Question: I am trying to get my Web API project to use Swagger 'pretty' documentation, etc. (<URL>
I'm using Swashbuckle for .NET, installed from NuGet and the version I am using is 4.0.1
I've been able to install and use Swagger. Everything seems normal at this point. The only hurdle I have is to disable API key's and have the ability to use OAuth, like in the PetStore sample (<URL>
I've tried everything I could find on the web. Let me list them below:
First, Here is my Startup.cs
'''
public void Configuration(IAppBuilder app)
{
var config = new HttpConfiguration();
WebApiConfig.Register(config);
Swashbuckle.Bootstrapper.Init(config);
}
'''
Now, my SwaggerConfig.cs:
'''
public static void Register()
{
Swashbuckle.Bootstrapper.Init(GlobalConfiguration.Configuration);
SwaggerSpecConfig.Customize(c =>
{
c.IgnoreObsoleteActions();
c.IncludeXmlComments(GetXmlCommentsPath());
c.ApiInfo(new Info
{
Title = "Work you",
Description = "testing some stuffs",
Contact = "Email@email.com"
});
c.Authorization("oauth2", new Authorization
{
Type = "oauth2",
Scopes = new List<Scope>
{
new Scope { ScopeId = "products.read", Description = "View products" },
new Scope { ScopeId = "products.manage", Description = "Manage products" }
},
GrantTypes = new GrantTypes
{
ImplicitGrant = new ImplicitGrant
{
LoginEndpoint = new LoginEndpoint
{
Url = "https://www.mysecure.website.com"
},
TokenName = "access_token"
}
}
});
});
SwaggerUiConfig.Customize(c =>
{
c.EnableOAuth2Support("client_id", "test-realm", "app Name");
var thisAssembly = typeof(SwaggerConfig).Assembly;
c.SupportHeaderParams = true;
c.DocExpansion = DocExpansion.List;
c.SupportedSubmitMethods = new[] { HttpMethod.Get, HttpMethod.Post, HttpMethod.Put, HttpMethod.Head };
c.EnableDiscoveryUrlSelector();
});
}
'''
I have a SwaggerExtensions folder, in there I have the files that should be required. For example:

I have classes decorated with:
'''
[ScopeAuthorize("this.scope")]
'''
However, the OAuth option never displays for me on the swagger page. I can't see where I am supposed to be able to enter custom headers either.
I do see the title and documentation description, email address, etc is being read from the SwaggerConfig.cs so I know its at least being read.
I can't figure it out. :(
Any ideas?
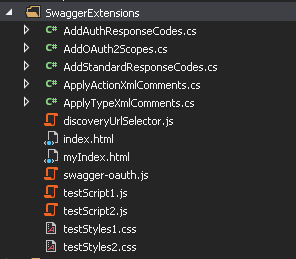
Answer: I got my solution. This this is powerful, just not 100% straight forward to configure.
Here are the steps I took:
Install the NuGet Package, I used 'PM> Install-Package Swashbuckle -Version 4.1.0' but the link is at <URL> and I would recommend getting the latest, but I know 4.1.0 worked. I just updated to 5.X and it broke it. 4.1.0 works but latest did not. I haven't researched more into why yet.
Once you install this, your are almost done.
The install will create a SwaggerConfig.cs file. This is the code I used (Copied from github master)
'''
public class SwaggerConfig
{
public static void Register()
{
Swashbuckle.Bootstrapper.Init(GlobalConfiguration.Configuration);
SwaggerSpecConfig.Customize(c =>
{
c.IgnoreObsoleteActions();
//c.SupportMultipleApiVersions(
// new[] { "1.0", "2.0" },
// ResolveVersionSupportByRouteConstraint);
//c.PolymorphicType<Animal>(ac => ac
// .DiscriminateBy(a => a.Type)
// .SubType<Kitten>());
c.OperationFilter<AddStandardResponseCodes>();
c.OperationFilter<AddAuthResponseCodes>();
c.OperationFilter<AddOAuth2Scopes>();
//c.IncludeXmlComments(GetXmlCommentsPath());
c.ApiInfo(new Info
{
Title = "Swashbuckle Dummy",
Description = "For testing and experimenting with Swashbuckle features",
Contact = "someone@somewhere.com"
});
c.Authorization("oauth2", new Authorization
{
Type = "oauth2",
Scopes = new List<Scope>
{
new Scope { ScopeId = "test1", Description = "test1" },
new Scope { ScopeId = "test2", Description = "test2" }
},
GrantTypes = new GrantTypes
{
ImplicitGrant = new ImplicitGrant
{
LoginEndpoint = new LoginEndpoint
{
Url = "https://your.Oauth.server/Authorize"
},
TokenName = "access_token"
}
}
});
});
SwaggerUiConfig.Customize(c =>
{
var thisAssembly = typeof(SwaggerConfig).Assembly;
c.SupportHeaderParams = true;
c.DocExpansion = DocExpansion.List;
c.SupportedSubmitMethods = new[] { HttpMethod.Get, HttpMethod.Post, HttpMethod.Put, HttpMethod.Head };
//c.InjectJavaScript(typeof(SwaggerConfig).Assembly, "WebApplication4.SwaggerExtensions.onComplete.js");
//c.EnableDiscoveryUrlSelector();
//c.InjectJavaScript(thisAssembly, "Swashbuckle.Dummy.SwaggerExtensions.testScript1.js");
//c.InjectStylesheet(thisAssembly, "Swashbuckle.Dummy.SwaggerExtensions.testStyles1.css");
c.EnableOAuth2Support("client_id", "realm", "Swagger UI");
});
// NOTE: If you want to customize the generated swagger or UI, use SwaggerSpecConfig and/or SwaggerUiConfig here ...
}
private static string GetXmlCommentsPath()
{
return String.Format(@"{0}\XmlComments.xml", AppDomain.CurrentDomain.BaseDirectory);
}
'''
Now we've told Swagger we want to use OAuth, and this is how we want to use it. Done, right? Nope.
You need to add this folder, and files to your solution: <URL>
(you only need the .cs files)
Make sure your namespaces are right...
Then, you need to decorate your class in WebAPI, like this:
'''
[ScopeAuthorize("test1")]
'''
Now when you run it and get to the swagger page, you will see each operation that has that declaration will have the OAuth switch in the top right corner. When you click it, you can use Implicit grant flow and obtain a token that will be added to your reqeust.
This will only work with implicit grant from what I've found. It does seem they've tried to get AuthorizationCode Grant going, but the js files they have built only support implicit from what I can see.
Hope this helps someone. This is a powerful tool and I hope we see more sites use something like this.
Thanks and good luck!